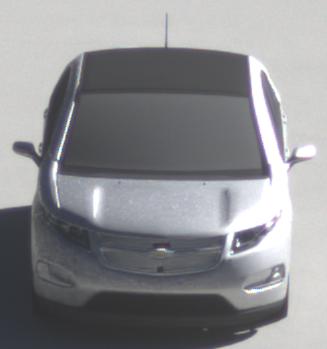
Make: Chevrolet
Model: Volt
Detailed model: Volt
Model produced from: 2011/11
Model produced until: 2014/08
Doors: 5
Color: white
Road condition: dry road
Daytime: morning or afternoon
Contrast: high contrast